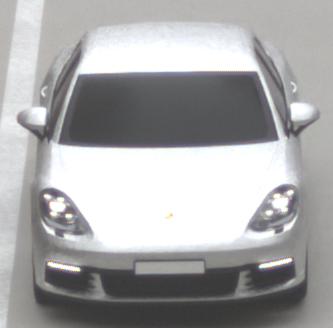
Make: Porsche
Model: Panamera
Detailed model: Panamera (971)
Model produced from: 2016/11
Model produced until: 2018/08
Doors: 5
Color: white
Road condition: dry road
Daytime: morning or afternoon
Contrast: low contrast